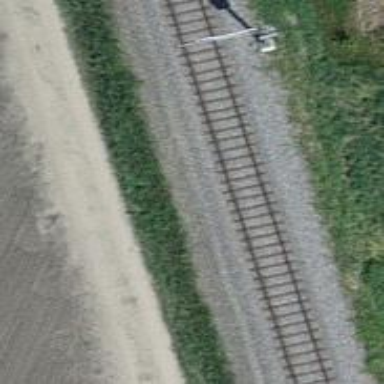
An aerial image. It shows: Railway track with contact line for electrification.